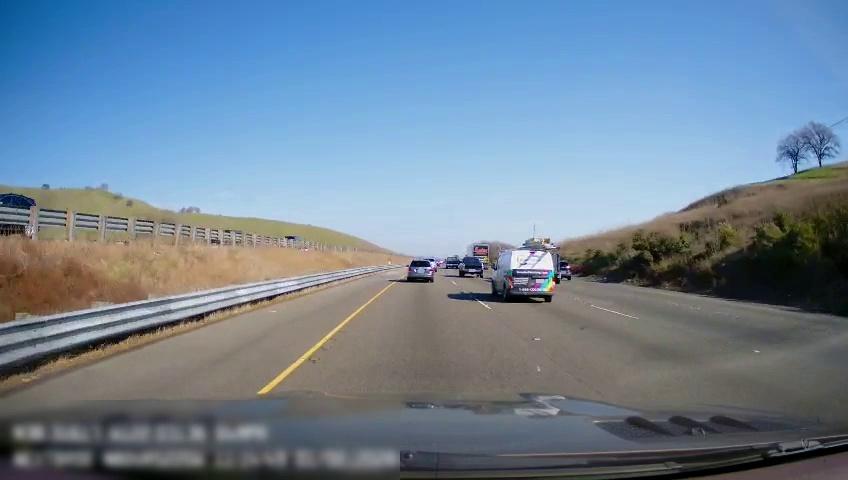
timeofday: Day
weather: Sunny
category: Drivable Space
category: Vehicles | SUV
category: Vehicles | Car
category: Vehicles | Car
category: Vehicles | Truck
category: Vehicles | Truck
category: Vehicles | SUV
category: Vehicles | Truck
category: Vehicles | SUV
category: Vehicles | Other LV
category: Vehicles | Van
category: Vehicles | SUV
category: Lanes | Current Lane
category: Lanes | Current Lane
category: Lanes | Alternate Lane